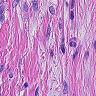
Metastatic tissue present: yes